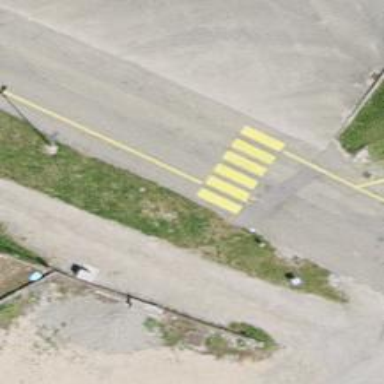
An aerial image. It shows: Uncontrolled zebra crossing on the road.